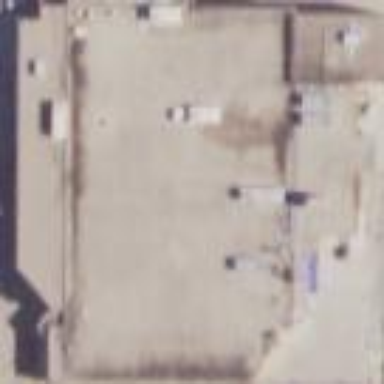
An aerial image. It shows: Supermarket located in building.